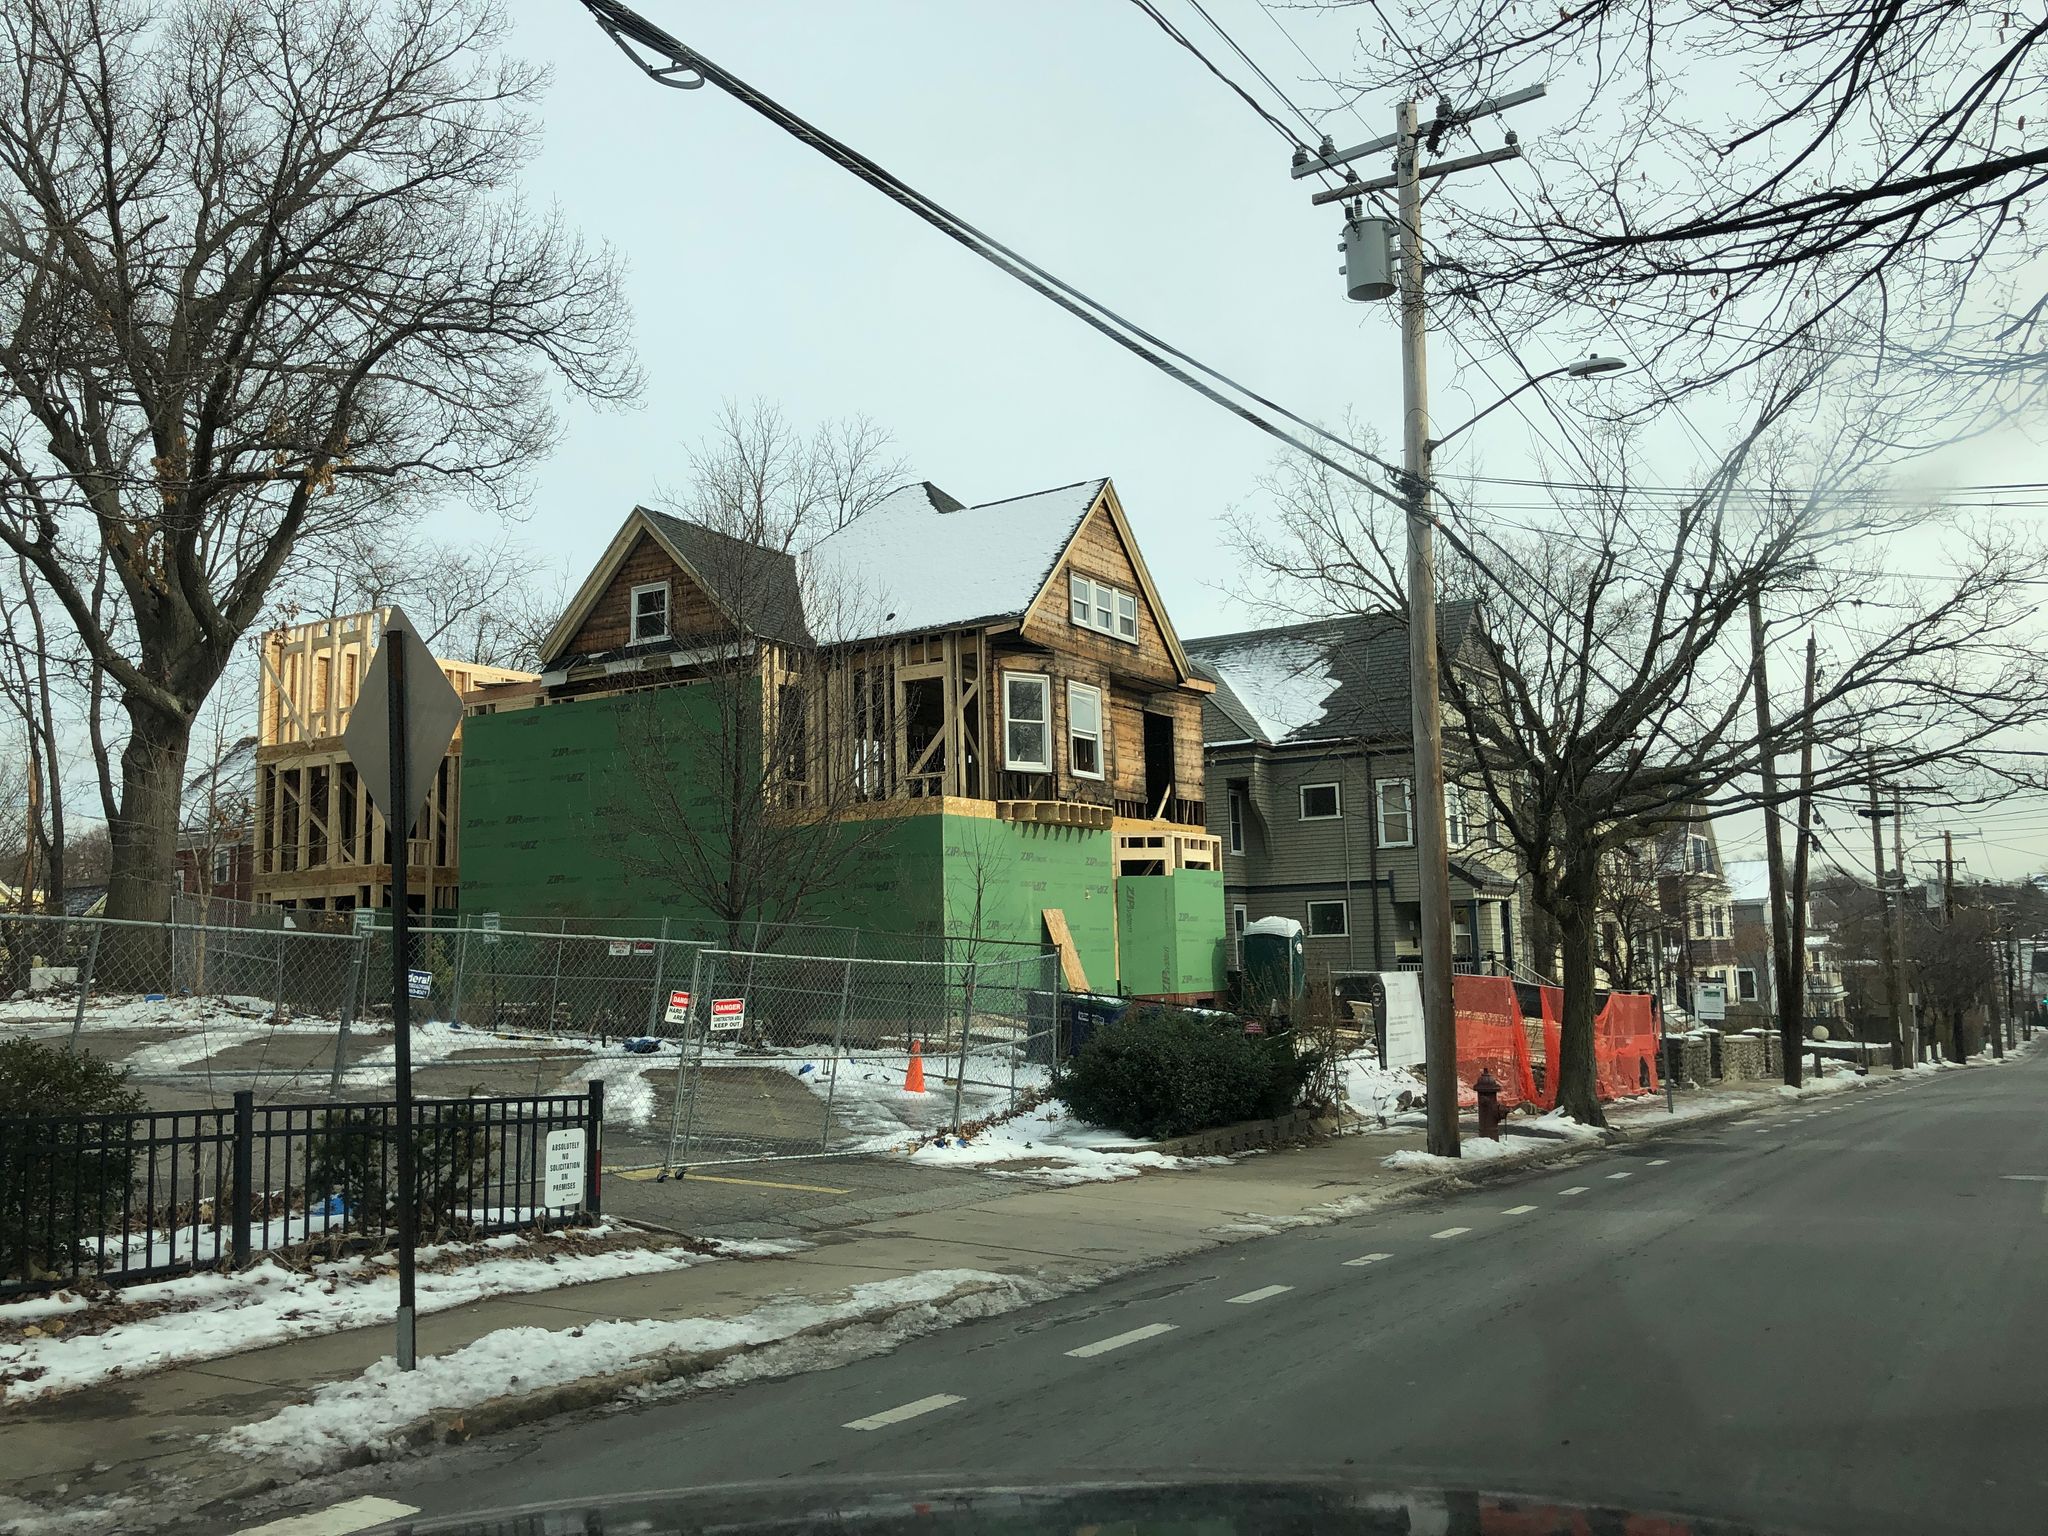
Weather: snowy
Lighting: day
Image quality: good
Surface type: driving surface
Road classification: residential
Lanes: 1
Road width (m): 12.2
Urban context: urban centre
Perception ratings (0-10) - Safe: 1.71, Lively: 1.61, Beautiful: 5.06, Boring: 3.72, Depressing: 3.7, Wealthy: 2.82